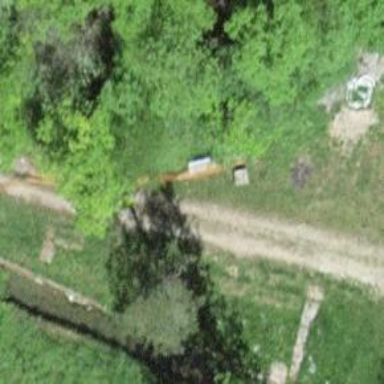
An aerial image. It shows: Bench for seating.